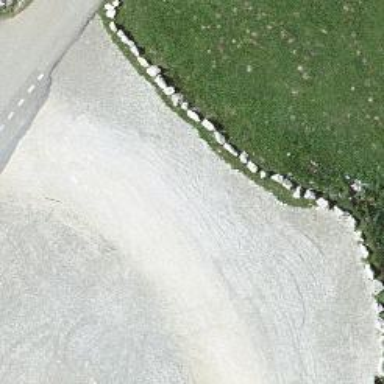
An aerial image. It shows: Block barrier.